Question: I'm trying to show two view controllers in a single view.
My current view controller class is shown below:
'''
import UIKit
class ViewController: UIViewController {
override func viewDidLoad() {
super.viewDidLoad()
// Do any additional setup after loading the view, typically from a nib.
}
override func didReceiveMemoryWarning() {
super.didReceiveMemoryWarning()
// Dispose of any resources that can be recreated.
}}
'''
What I want to do:

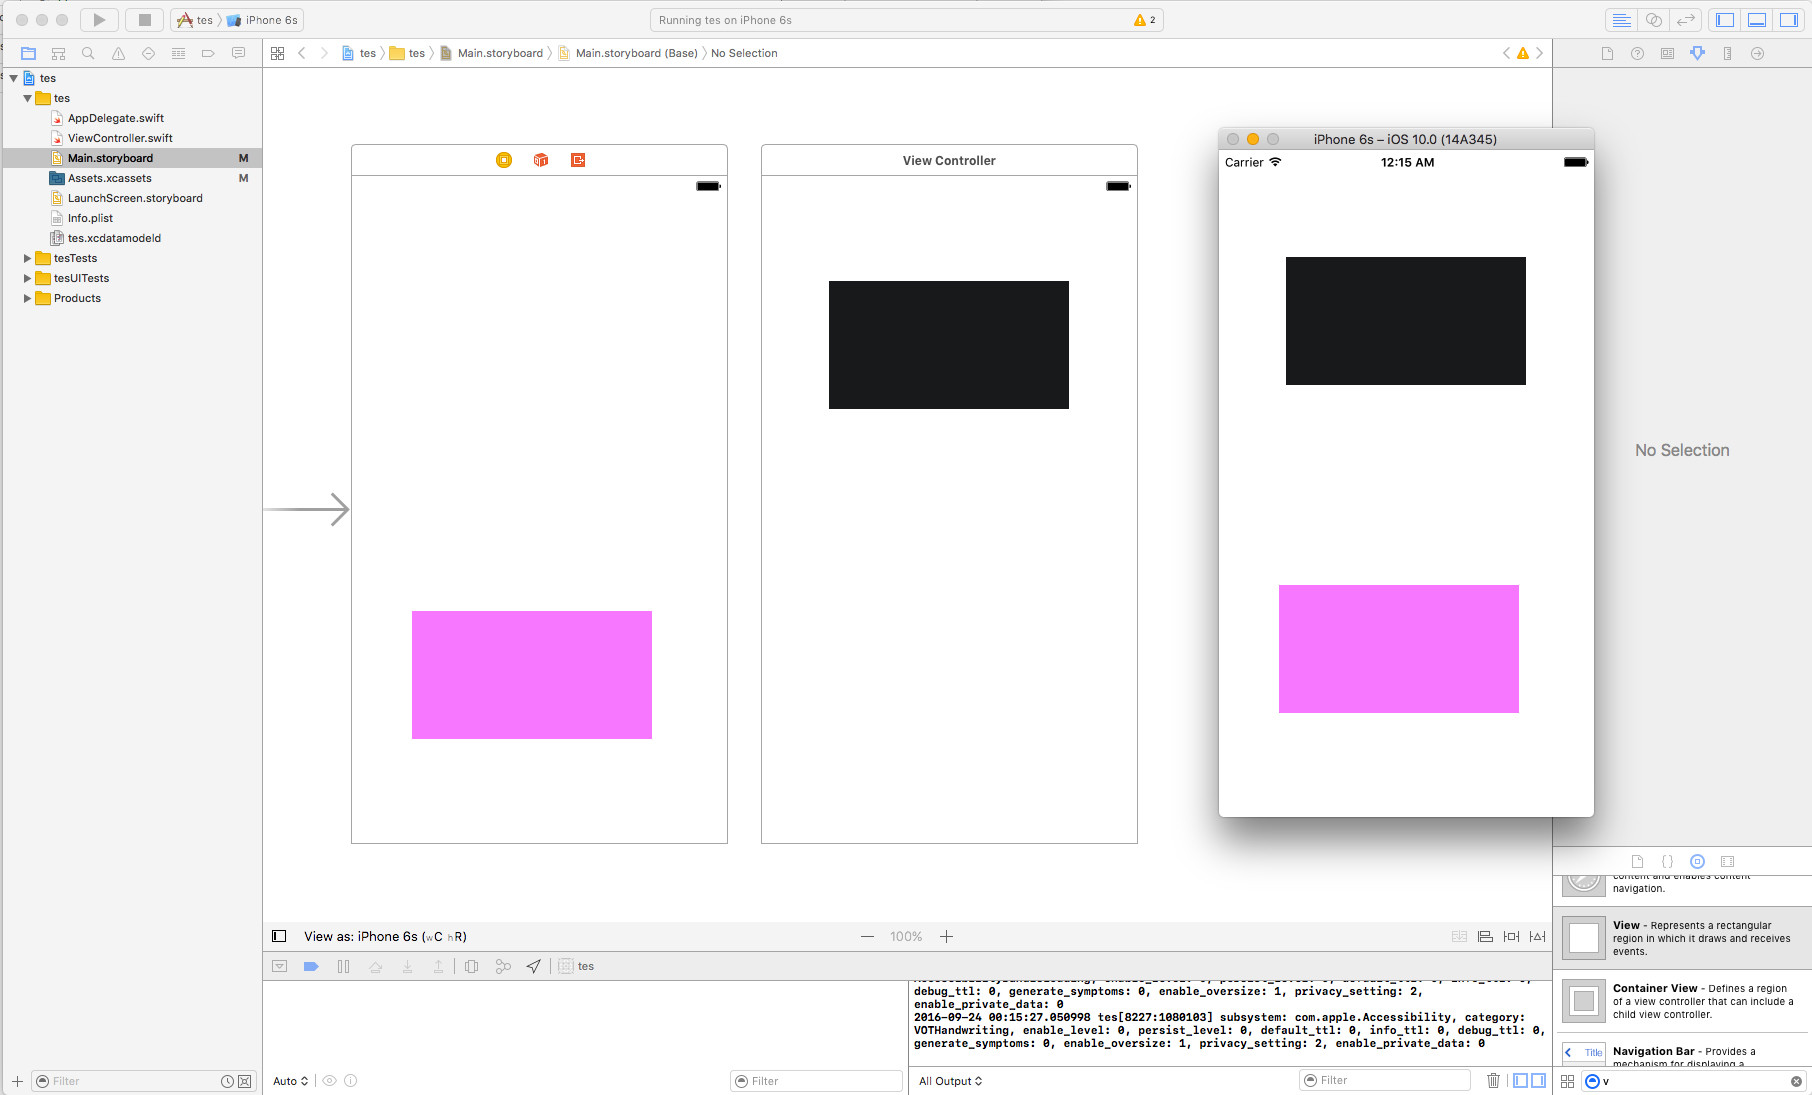
Answer: Container Views should help you with your app.
<URL>
> "Container view controllers are a way to combine the content from multiple view controllers into a single user interface."